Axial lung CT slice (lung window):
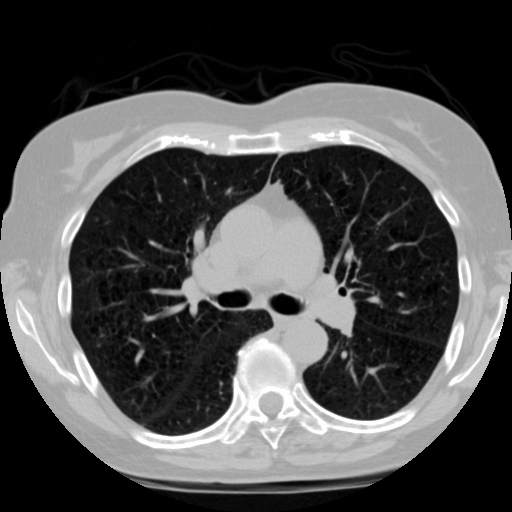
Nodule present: no